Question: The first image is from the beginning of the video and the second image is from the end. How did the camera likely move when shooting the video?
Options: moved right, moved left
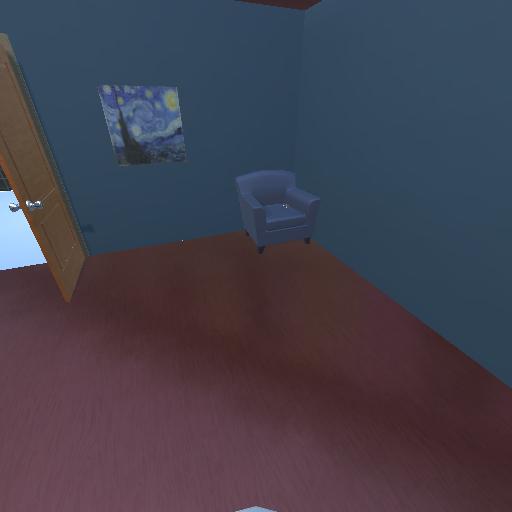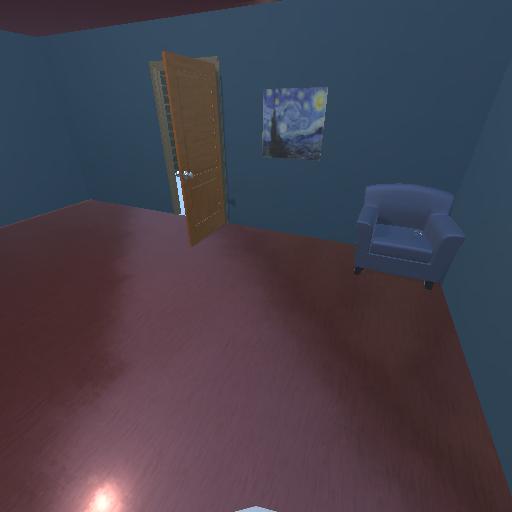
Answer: moved right